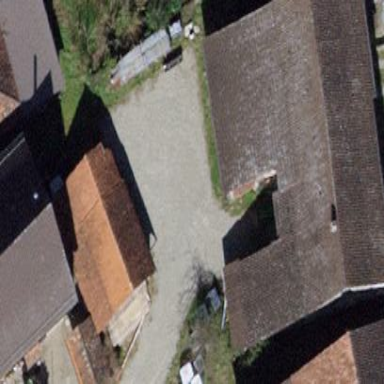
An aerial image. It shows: Simple house.